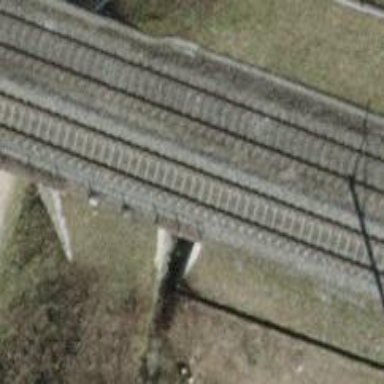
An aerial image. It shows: Railway bridge with electrified contact line. There is one track on the bridge.